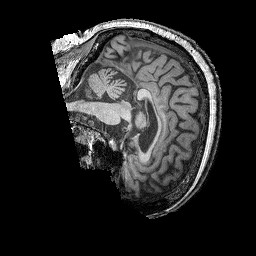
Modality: T1w
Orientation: sagittal
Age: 54
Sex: male
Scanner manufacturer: siemens
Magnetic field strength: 3 T
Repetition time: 2.25 s
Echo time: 0.00411 s